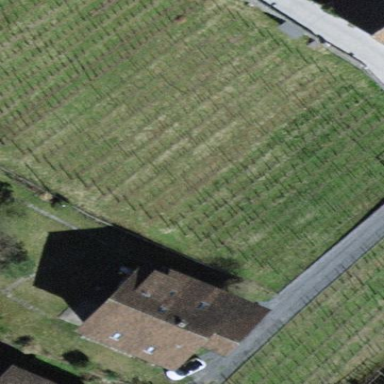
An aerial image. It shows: Vineyard growing grapes.